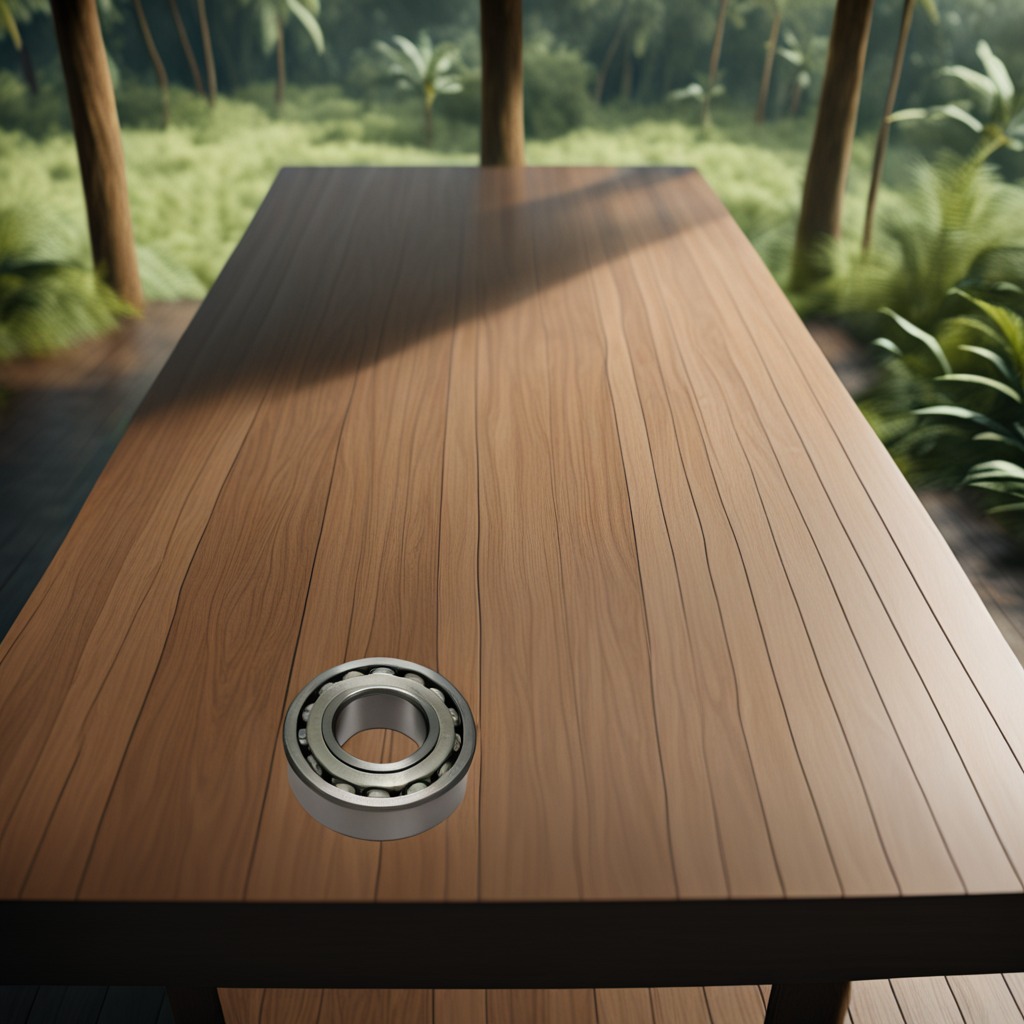
A metal ball bearing is lying on the wooden table.